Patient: sex M, age 68
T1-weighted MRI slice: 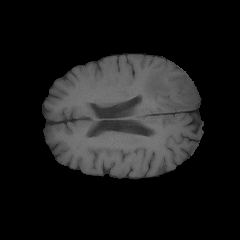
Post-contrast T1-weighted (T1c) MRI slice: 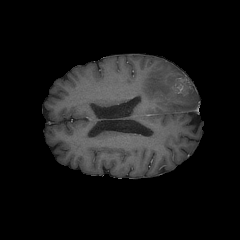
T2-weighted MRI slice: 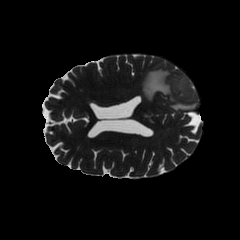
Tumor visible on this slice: yes
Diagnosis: Glioblastoma, IDH-wildtype
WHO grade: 4